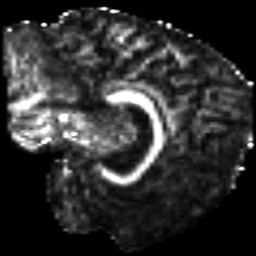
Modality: FA
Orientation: sagittal
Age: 44
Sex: female
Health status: ill
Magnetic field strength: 3 T
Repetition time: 8.4 s
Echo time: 0.0926 s